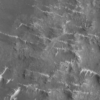
Label: not_dusty